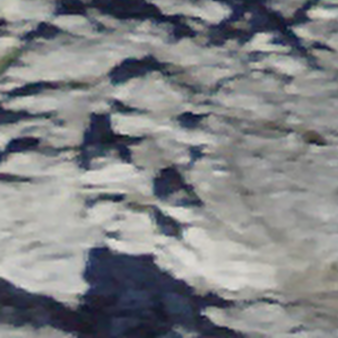
Label: other